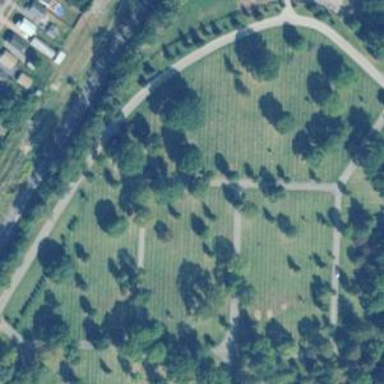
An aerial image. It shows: Historical memorial located in graveyard.